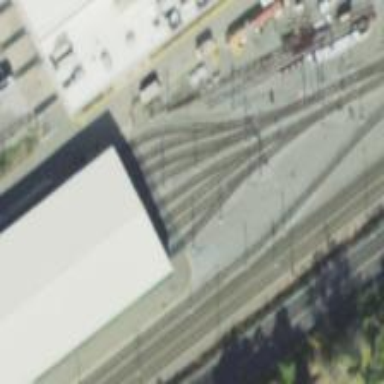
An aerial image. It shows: Light rail service yard with electrified contact lines. Building passage tunnel is also visible in the scene.